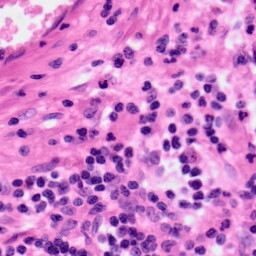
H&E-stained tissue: Colon